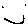
Label: smiley face